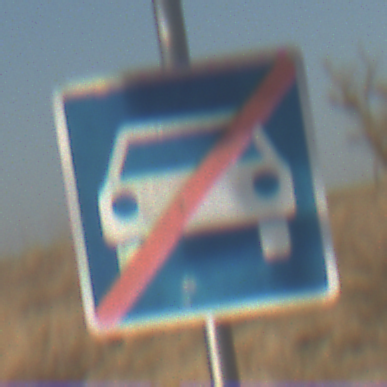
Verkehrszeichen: EndeKraftfahrstrasse
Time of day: MorningAfternoon
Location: Outdoor (Nature)
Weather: PartlyCloudy
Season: NotSpecified
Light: Natural